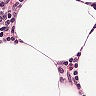
Metastatic tissue present: no